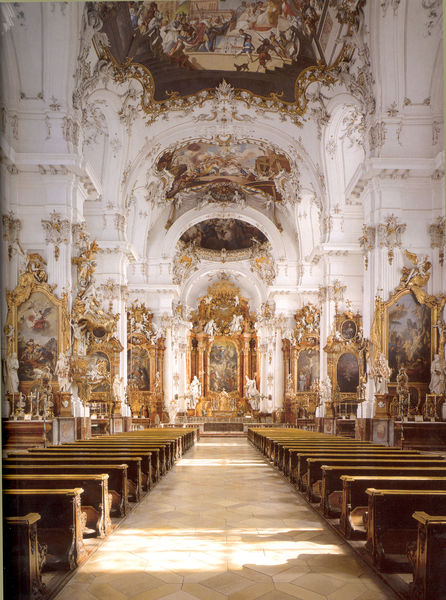
Titel: Mariä Himmelfahrt (Innenraum)
Künstler: Johann Michael Fischer
Standort: Dießen (Ammersee)
Institution: Mariä Himmelfahrt
Schlagwörter: gemälde, mann, schatten, weiß, fenster, frau, hell, holz, licht, marmor, pfeiler, raum, säulen, malerei, alt, barock, bild, innenraum, kirche, sonne, gold, decke, rokkoko, skulptur, statue, bilder, bogen, bank, pilaster, gestühl, ornamente, kerzen, stuck, innenansicht, foto, fotografie, gang, gewölbe, glaube, kreuz, religion, dom, heiter, altar, bänke, hauptschiff, hochaltar, kathedrale, langhaus, kirchenbank, kirchenschiff, kirchenbänke, mittelschiff, kreuze, statuen, fresken, religiös, chor, heilige, deckengemälde, fresko, prunk, heilig, steinboden, basilika, deckenmalerei, altäre, holzbänke, prunkvoll, wiß, seitenaltar, deckenbild, innenaufnahme, fotogafie, pfeilersaal